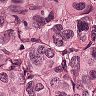
Metastatic tissue present: yes